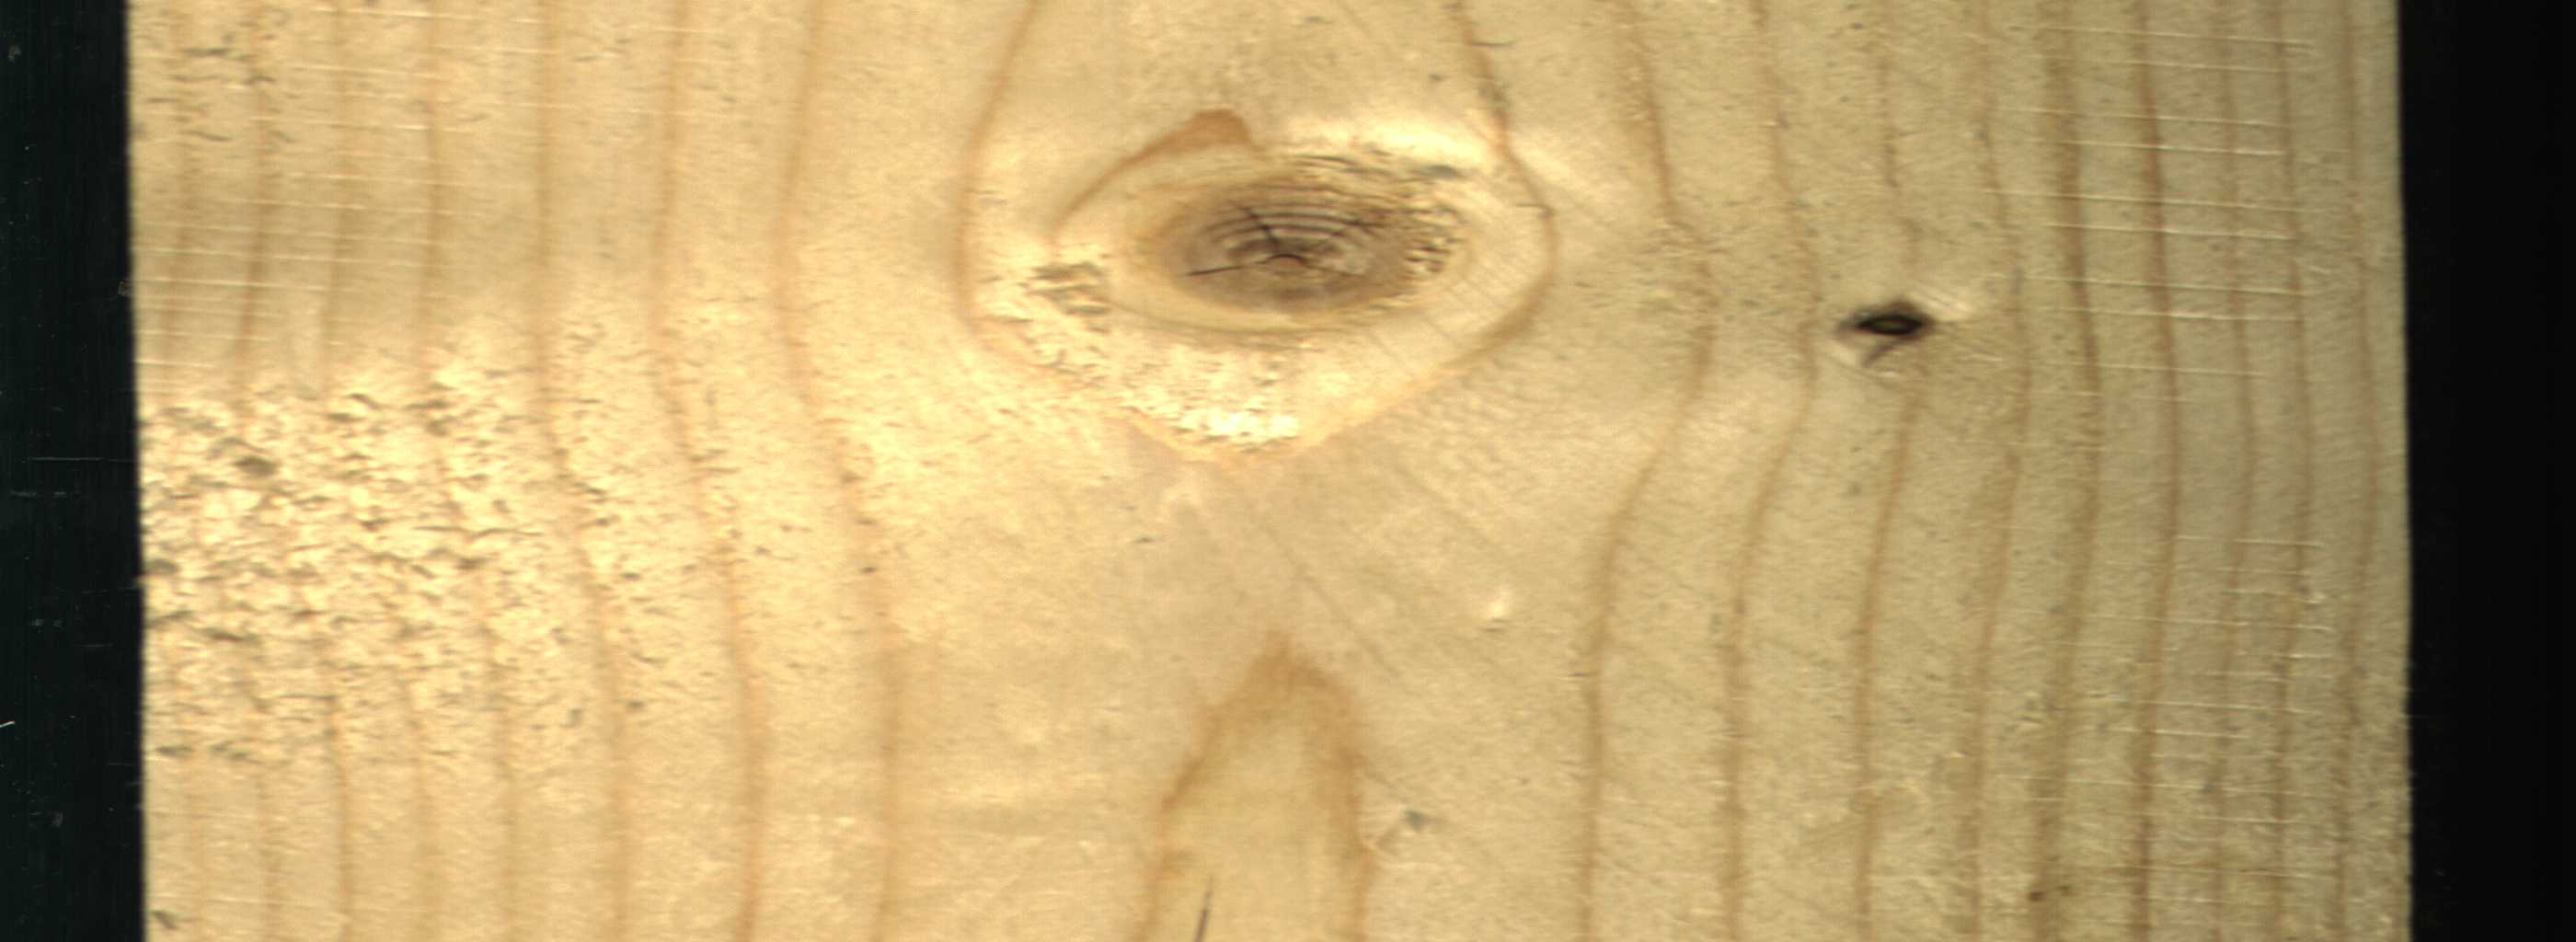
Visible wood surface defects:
Crack
knot_with_crack
Dead_Knot